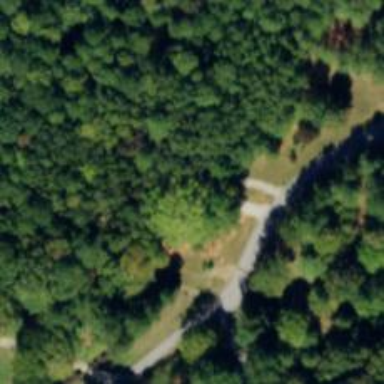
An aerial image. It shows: Driveway leading to service road.